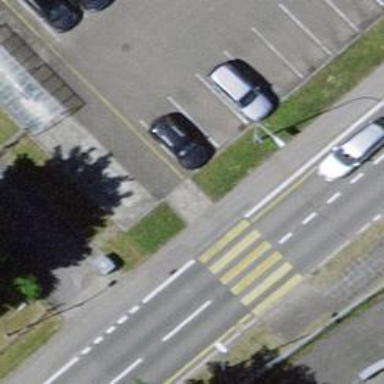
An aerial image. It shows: Footway with zebra crossing.